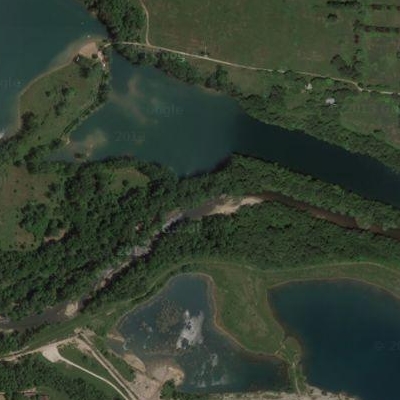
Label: RiverLake